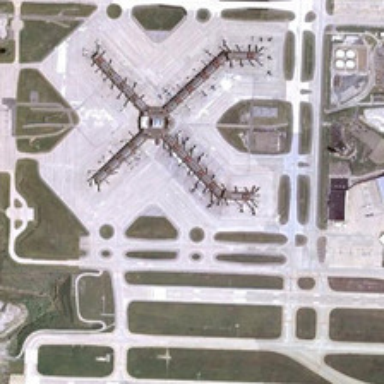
On the parking apron are two vertically crossed long narrow buildings  with airport runways and lawns all around .